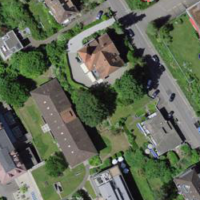
EUNIS habitat code: 54
Species observed at this site:
Symphoricarpos albus